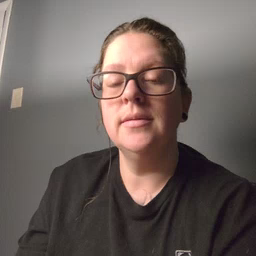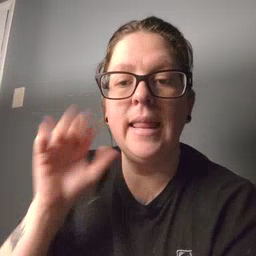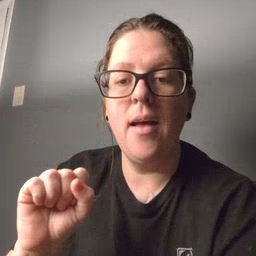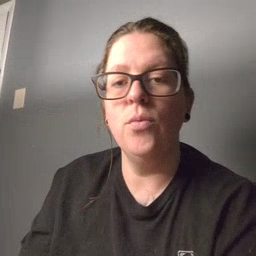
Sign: loud